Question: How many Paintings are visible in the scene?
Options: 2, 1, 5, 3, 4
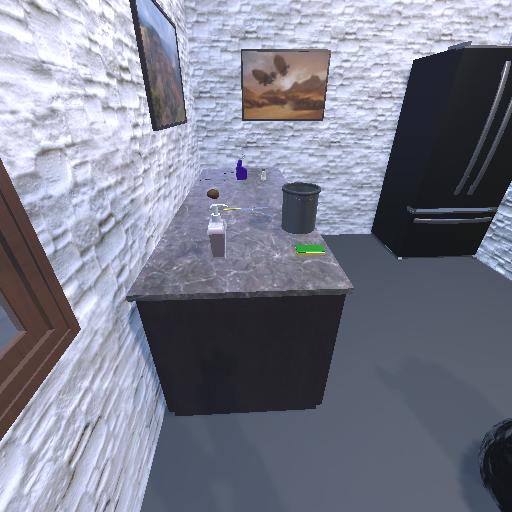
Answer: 2